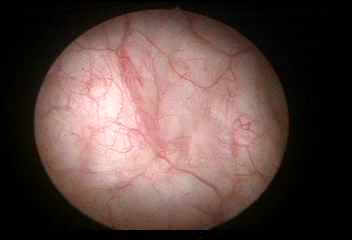
Modality: WLC
Class: Normal mucosa
Bladder cancer association: No